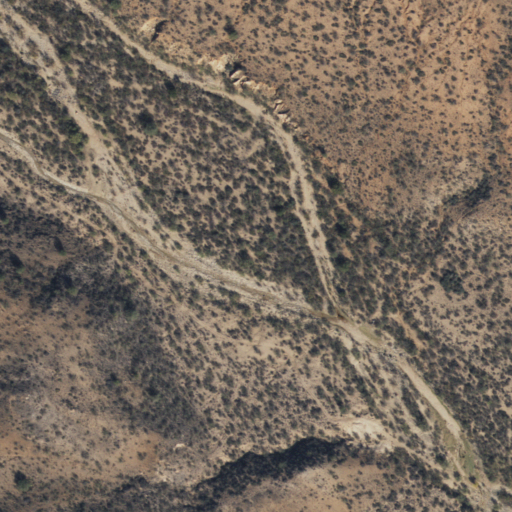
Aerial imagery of depression(s) in Arizona named Scotts Basin containing only shrub